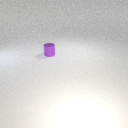
small purple metal cylinder